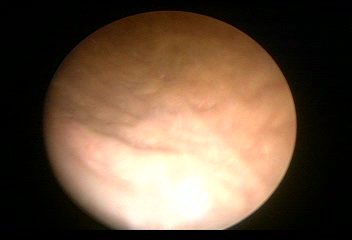
Modality: WLC
Class: Normal mucosa
Bladder cancer association: No